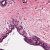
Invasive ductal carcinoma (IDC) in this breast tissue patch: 0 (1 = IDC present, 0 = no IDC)